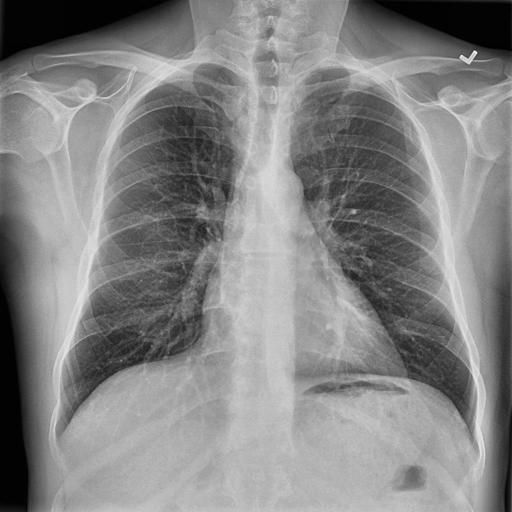
Finding: NORMAL